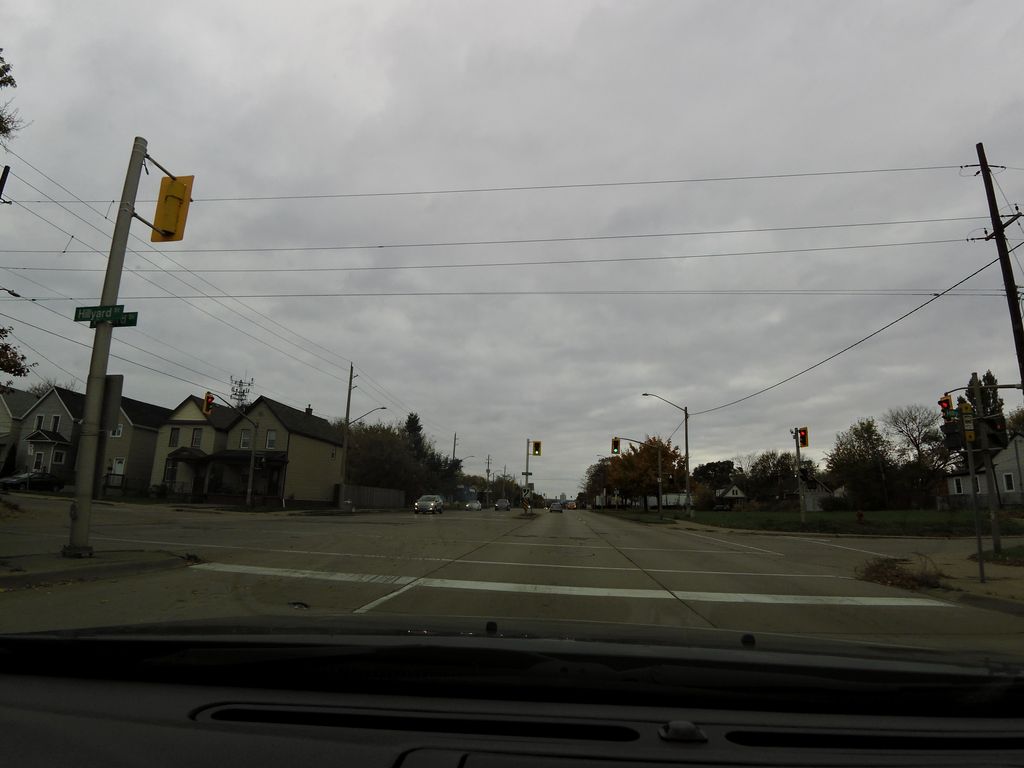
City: hamilton